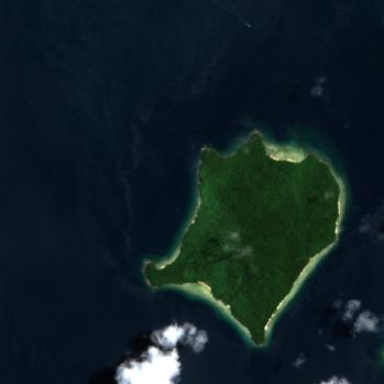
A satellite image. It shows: Island with natural coastline.